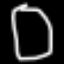
Label: octagon